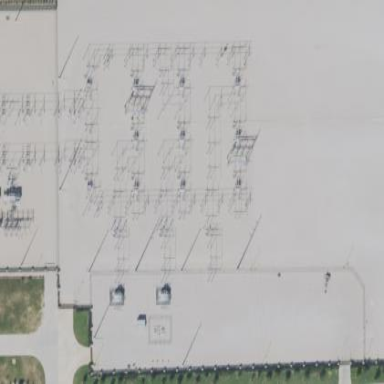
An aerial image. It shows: Power substation.